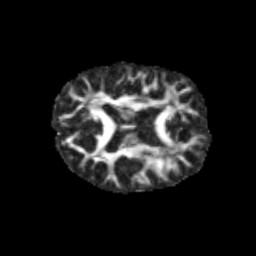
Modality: FA
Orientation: axial
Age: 12
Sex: male
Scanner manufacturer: siemens
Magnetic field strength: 3 T
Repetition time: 3.8 s
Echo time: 0.07 s